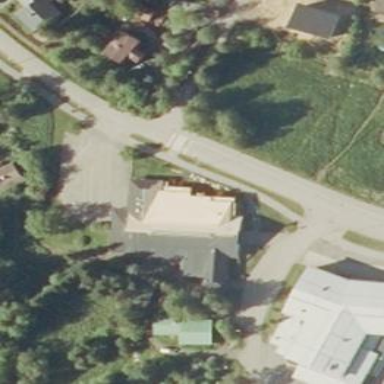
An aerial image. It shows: Building serving as place of worship.